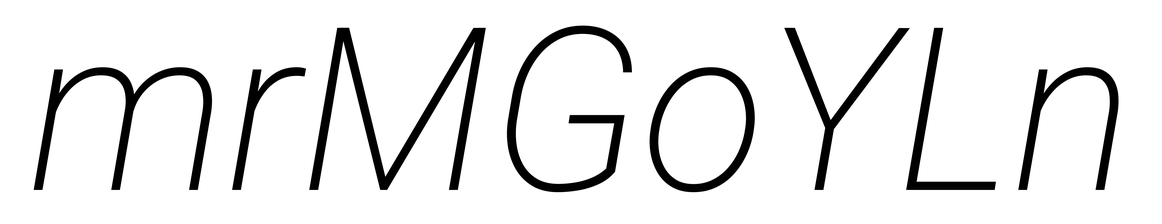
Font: Roboto-Italic_ExtraLight_Italic